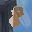
Label: 8